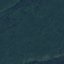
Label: Forest